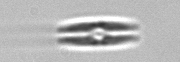
Label: pennate